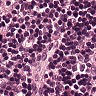
Metastatic tissue present: no